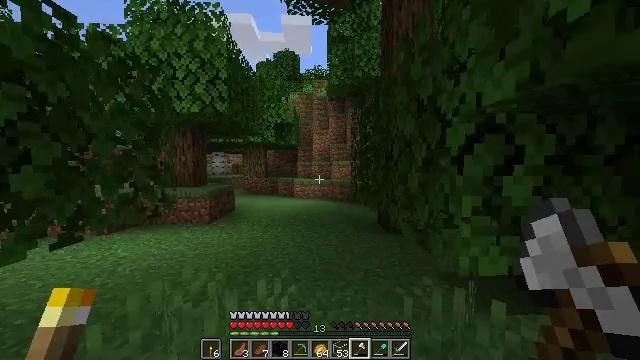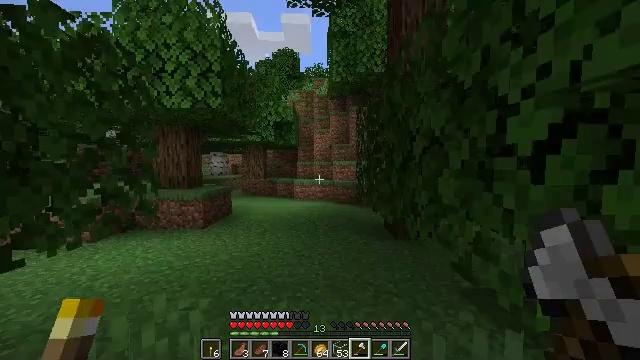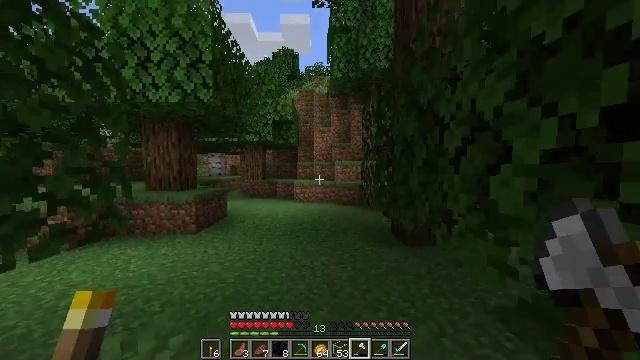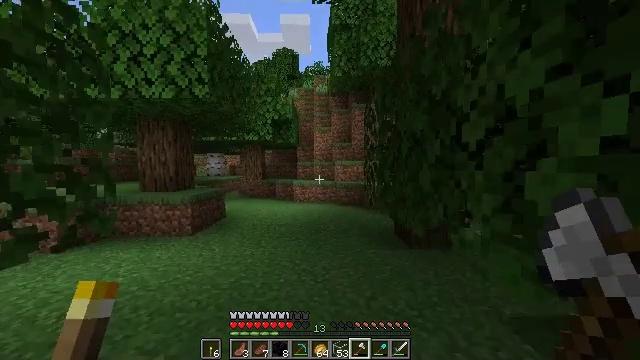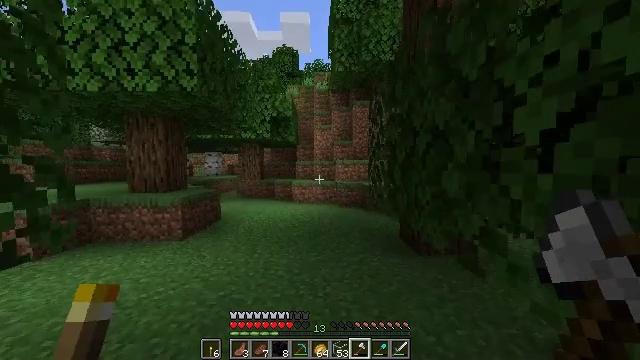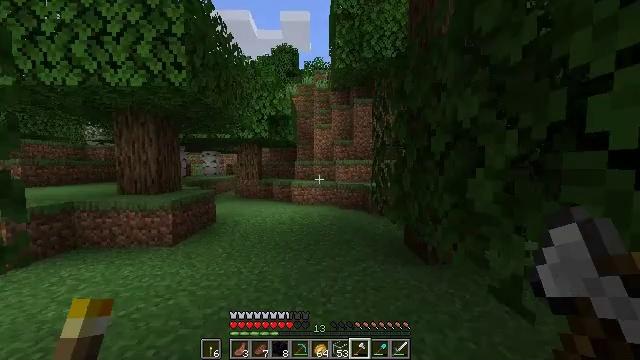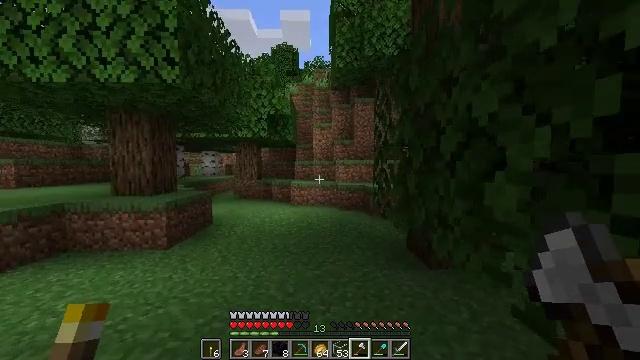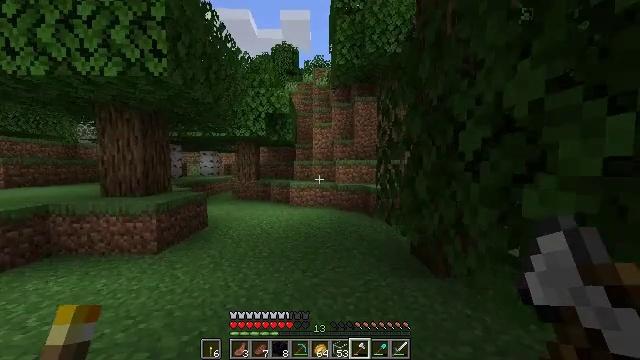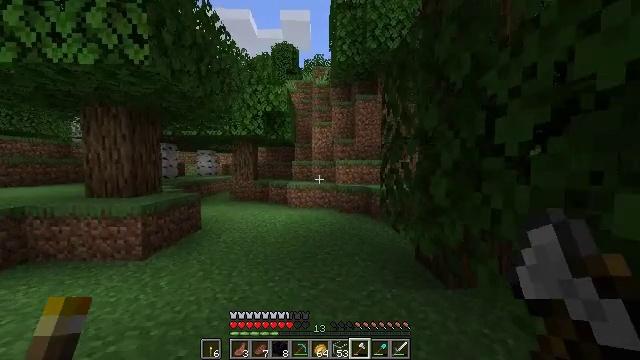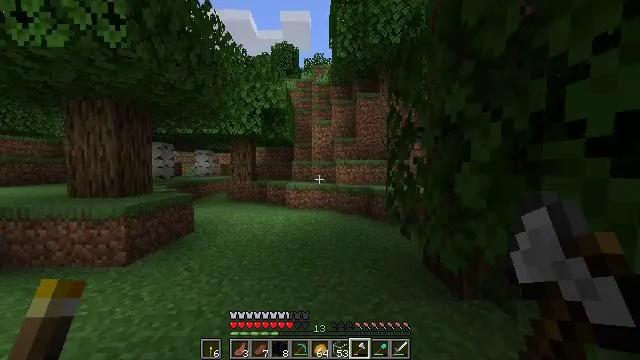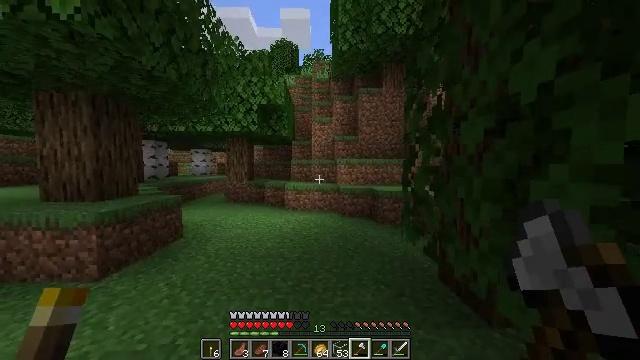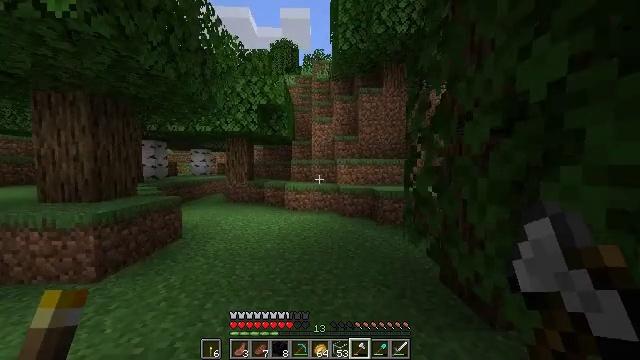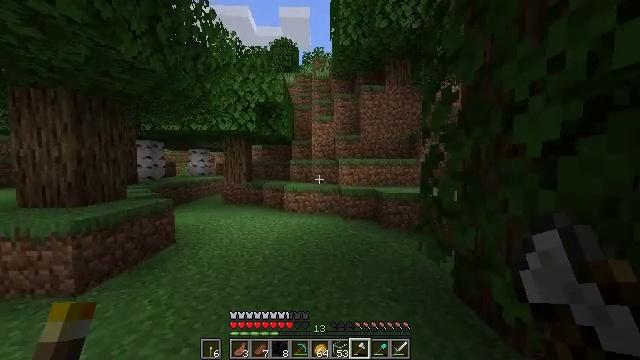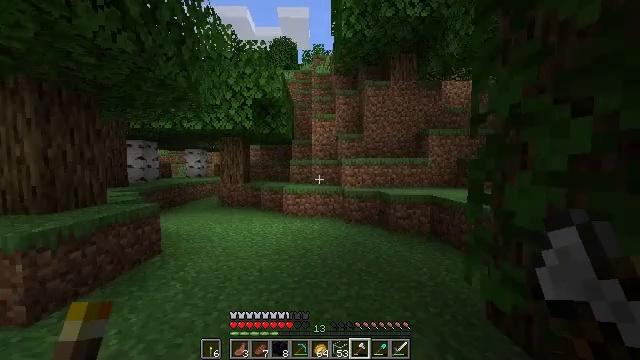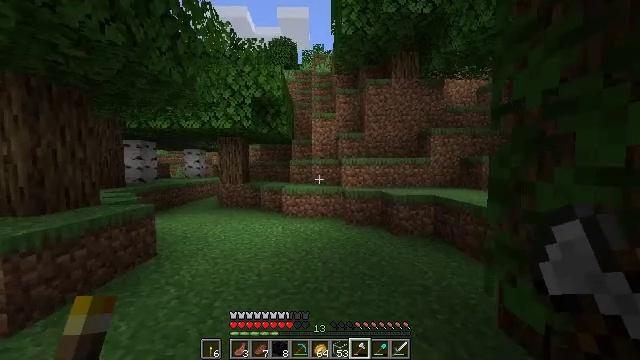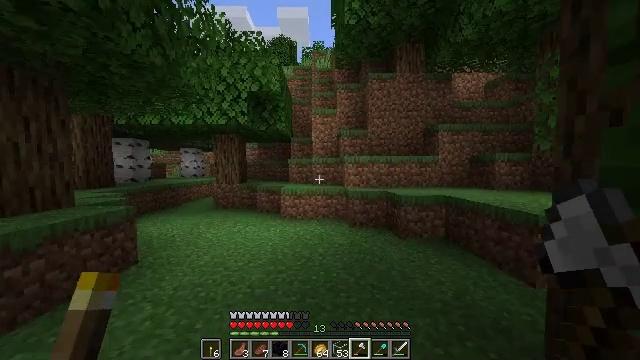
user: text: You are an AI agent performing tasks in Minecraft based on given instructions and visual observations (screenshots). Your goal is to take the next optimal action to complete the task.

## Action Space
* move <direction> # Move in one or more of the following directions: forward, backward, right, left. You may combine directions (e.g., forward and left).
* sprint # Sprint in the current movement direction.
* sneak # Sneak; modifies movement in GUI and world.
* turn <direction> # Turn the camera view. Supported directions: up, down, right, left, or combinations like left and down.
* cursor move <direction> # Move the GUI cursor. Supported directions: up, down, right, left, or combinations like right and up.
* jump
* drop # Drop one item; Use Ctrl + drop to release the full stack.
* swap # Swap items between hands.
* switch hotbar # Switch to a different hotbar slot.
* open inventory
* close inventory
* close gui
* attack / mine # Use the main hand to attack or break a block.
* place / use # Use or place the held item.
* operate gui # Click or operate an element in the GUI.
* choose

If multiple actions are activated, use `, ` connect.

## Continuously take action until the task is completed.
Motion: motion action
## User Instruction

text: Collect the grass block using a shovel.
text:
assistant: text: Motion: move forward, sprint
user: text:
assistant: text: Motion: move forward, sprint
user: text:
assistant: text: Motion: move forward, sprint
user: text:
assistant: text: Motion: move forward
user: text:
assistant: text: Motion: move forward, sprint
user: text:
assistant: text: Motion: move forward, sprint
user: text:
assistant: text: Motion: move forward, sprint
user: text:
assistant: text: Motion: move forward, sprint
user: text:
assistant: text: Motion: move forward
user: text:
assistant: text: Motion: move forward
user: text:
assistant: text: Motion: move forward, sprint
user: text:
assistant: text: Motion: move forward, sprint
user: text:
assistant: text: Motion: move forward, sprint
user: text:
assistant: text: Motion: move forward, sprint
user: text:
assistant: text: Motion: move forward
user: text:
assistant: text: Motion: move forward, sprint
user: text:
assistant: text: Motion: move forward, sprint
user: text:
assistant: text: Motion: move forward, sprint
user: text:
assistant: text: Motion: move forward, sprint
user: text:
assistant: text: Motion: move forward
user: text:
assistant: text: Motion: move forward
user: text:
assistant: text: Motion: move forward, sprint
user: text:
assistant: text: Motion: move forward, sprint
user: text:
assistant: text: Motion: move forward, sprint
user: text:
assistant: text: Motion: move forward
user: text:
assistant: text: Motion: move forward
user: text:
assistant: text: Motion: move forward
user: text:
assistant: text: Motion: move forward
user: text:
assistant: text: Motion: move forward
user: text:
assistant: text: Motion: move forward